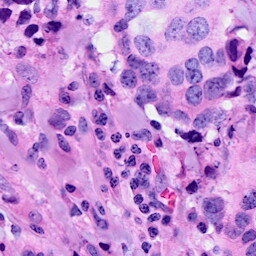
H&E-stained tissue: Breast